Question: Right now my navigation looks like this:

There is huge spaces at the ends of it, and I don't really know how to take it out.
CSS:
'''
nav { background: #282828 url(../images/nav-bg.png) repeat-x; border-radius: 6px; -webkit-border-radius: 6px; -moz-border-radius: 6px; -o-border-radius: 6px; margin: 24px auto; padding: 18px 29px; width: 670px; }
nav ul { margin: 0 auto; }
nav ul li { background: url(../images/nav-sep.jpg) left center no-repeat; display: inline; padding: 32px; margin: 0 auto; }
nav ul li:first-of-type { background: none; }
nav ul li a { color: #626262; font: 16px Arial, Helvetica, serif; }
'''
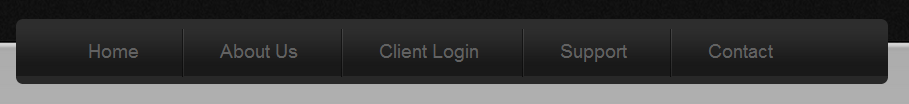
Answer: Try changing the 'width' to something smaller than 670px in your first rule there, and change the 'padding' to a smaller value if needed.